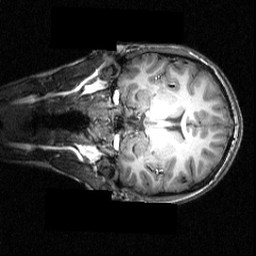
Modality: T1w
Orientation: coronal
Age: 20
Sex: female
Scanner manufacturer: siemens
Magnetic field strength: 3.951 T
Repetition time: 1.5 s
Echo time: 0.00335 s